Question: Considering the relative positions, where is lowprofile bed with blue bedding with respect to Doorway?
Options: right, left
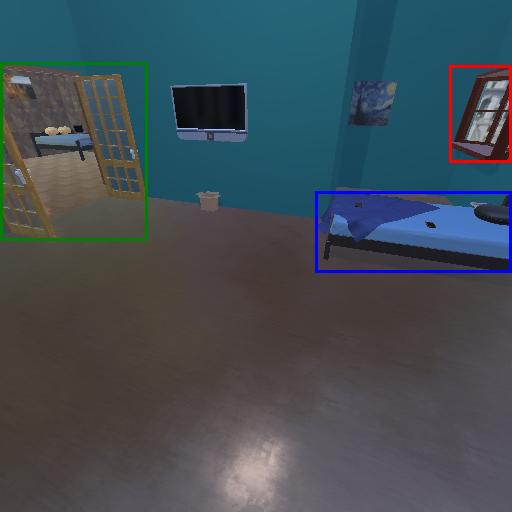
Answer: right